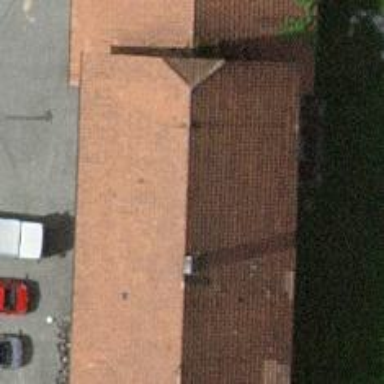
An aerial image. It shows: Restaurant building.